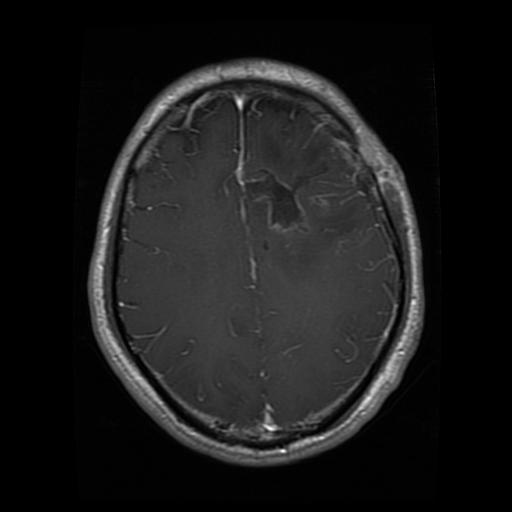
Label: glioma